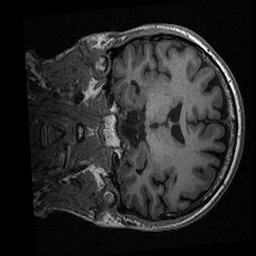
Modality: T1w
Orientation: coronal
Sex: male
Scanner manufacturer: ge
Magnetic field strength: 3 T
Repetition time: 0.0064 s
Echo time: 0.00281 s